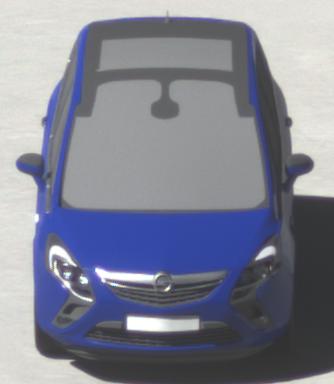
Make: Opel
Model: Zafira Tourer 1.8
Detailed model: Zafira (C) Tourer
Model produced from: 2012/01
Model produced until: 2015/06
Doors: 5
Color: blue
Road condition: dry road
Daytime: midday
Contrast: high contrast